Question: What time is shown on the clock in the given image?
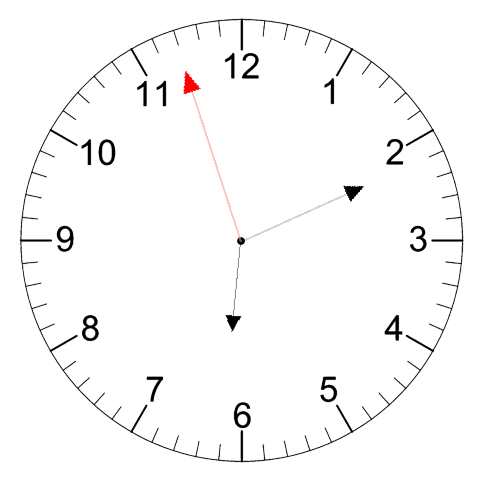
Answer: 06:10:57